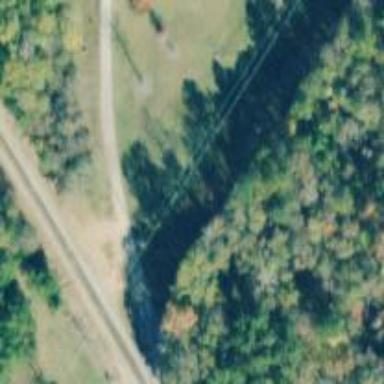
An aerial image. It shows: Power pole.